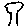
Label: tree